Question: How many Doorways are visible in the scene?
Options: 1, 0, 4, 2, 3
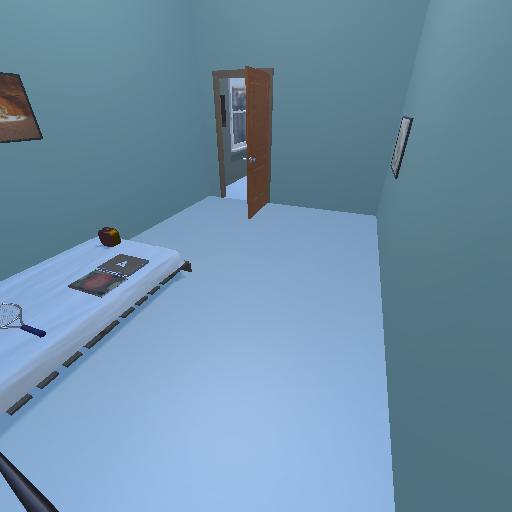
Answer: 1